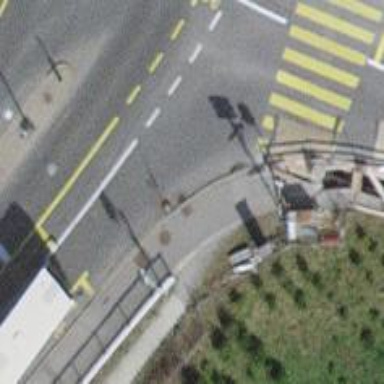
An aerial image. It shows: Footway with concrete surface.